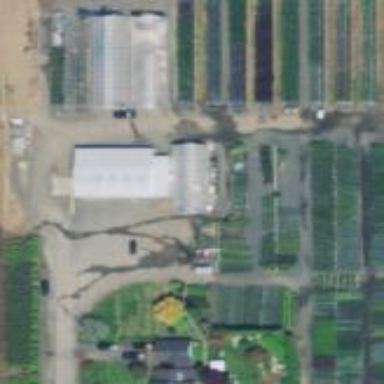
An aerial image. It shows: Plant nursery.